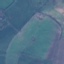
Land use / land cover class: Pasture